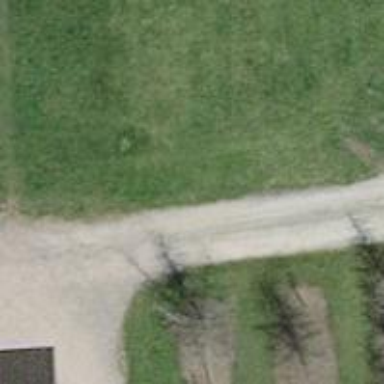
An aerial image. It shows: Compacted driveway serving as service road.